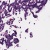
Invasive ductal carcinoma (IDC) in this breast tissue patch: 0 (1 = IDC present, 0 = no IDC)